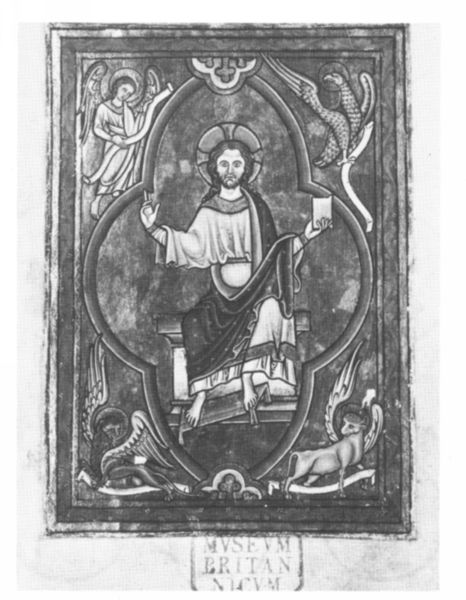
Titel: Einzelblatt eines Psalters
Institution: London, British Library
Schlagwörter: adler, stuhl, symbol, tier, mensch, gewand, engel, bogen, thron, buch, kreuz, druck, jesus, segnen, segnung, schriftstück, stier, handschrift, mandorla, evangelist